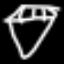
Label: diamond